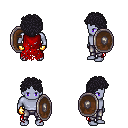
a pixel art fantasy rpg character, male body template, dark elf, purple skin, red tattered cape, metal pants, raven curly afro hairstyle, gold gloves, shield, four views (front, back, left, right), 2x2 character sprite sheet, small pixel art, hard edges, no anti-aliasing